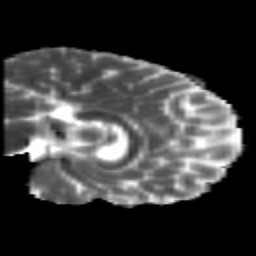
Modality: MD
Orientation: sagittal
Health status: healthy
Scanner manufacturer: siemens
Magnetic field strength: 3 T
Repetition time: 10 s
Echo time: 0.092 s